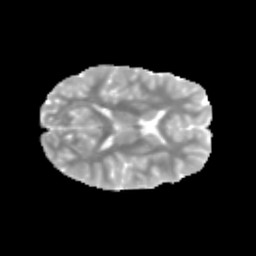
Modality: MD
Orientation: axial
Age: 10
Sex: female
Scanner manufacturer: siemens
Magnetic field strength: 3 T
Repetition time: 3.8 s
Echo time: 0.07 s